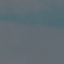
Land use / land cover: SeaLake